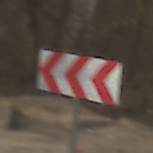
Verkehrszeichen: RichtungstafelnInKurvenGrossRechts
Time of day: MorningAfternoon
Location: Outdoor (Nature)
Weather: PartlyCloudy
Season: Winter
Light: Natural